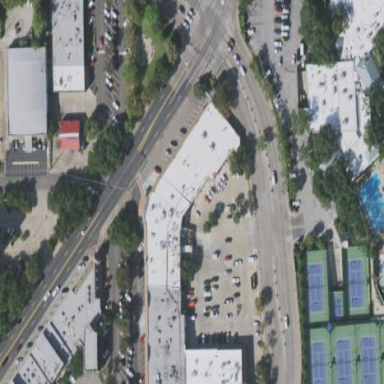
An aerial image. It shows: Retail building.